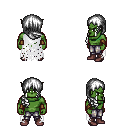
a pixel art fantasy rpg character, male body template, orc, green skin, white tattered cape, metal pants, white right-swept hairstyle, leather bracers, maroon shoes, four views (front, back, left, right), 2x2 character sprite sheet, small pixel art, hard edges, no anti-aliasing